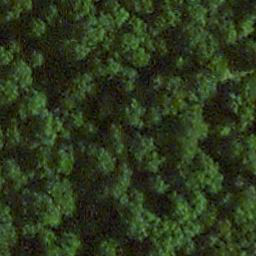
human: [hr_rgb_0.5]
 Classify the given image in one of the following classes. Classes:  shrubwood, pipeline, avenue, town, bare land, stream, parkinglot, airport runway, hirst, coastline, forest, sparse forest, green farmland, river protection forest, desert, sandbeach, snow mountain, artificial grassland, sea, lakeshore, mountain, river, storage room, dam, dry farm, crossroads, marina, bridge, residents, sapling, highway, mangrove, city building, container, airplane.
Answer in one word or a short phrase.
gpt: forest